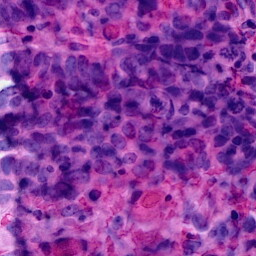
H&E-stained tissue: Ovarian